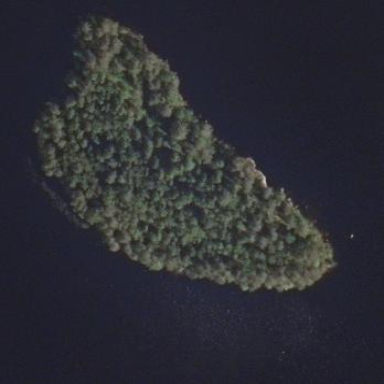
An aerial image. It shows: Islet covered in needle-leaved woodland.